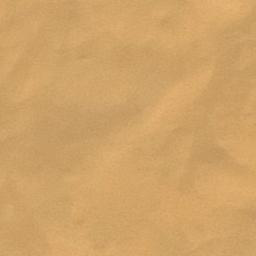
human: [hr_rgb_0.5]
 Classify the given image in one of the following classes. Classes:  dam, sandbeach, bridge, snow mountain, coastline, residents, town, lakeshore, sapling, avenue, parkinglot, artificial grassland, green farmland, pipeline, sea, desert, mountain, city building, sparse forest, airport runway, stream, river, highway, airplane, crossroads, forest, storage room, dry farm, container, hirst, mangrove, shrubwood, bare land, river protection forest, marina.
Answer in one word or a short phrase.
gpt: desert